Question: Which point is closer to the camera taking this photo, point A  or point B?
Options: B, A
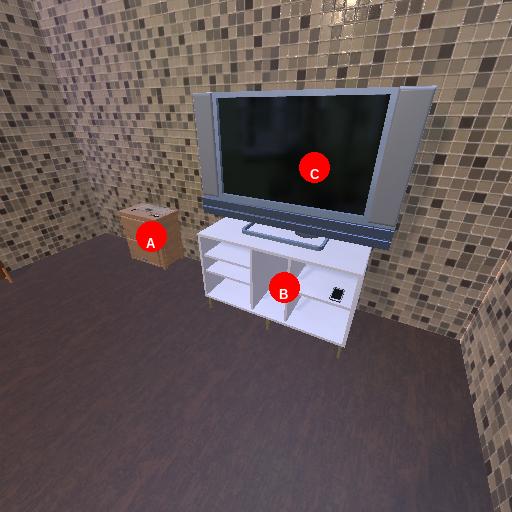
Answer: B